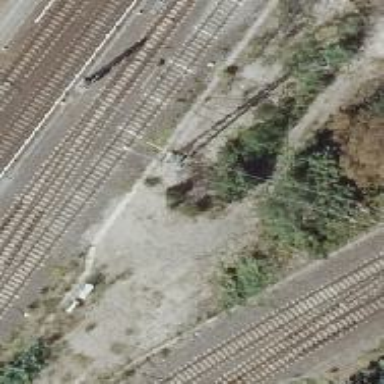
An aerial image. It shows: Catenary mast for power lines.